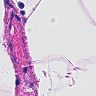
Metastatic tissue present: no